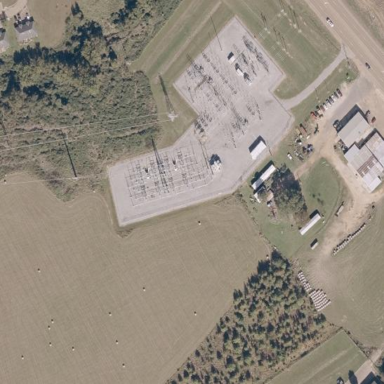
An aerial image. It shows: Distribution power substation secured by fence.